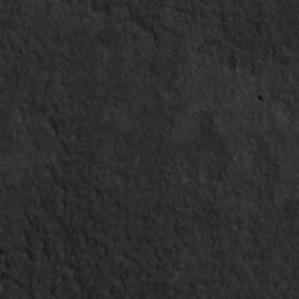
Label: non_frost